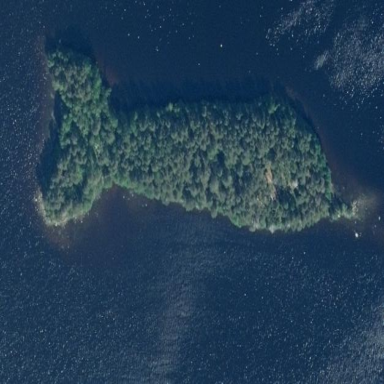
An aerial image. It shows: Islet.